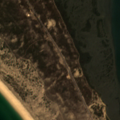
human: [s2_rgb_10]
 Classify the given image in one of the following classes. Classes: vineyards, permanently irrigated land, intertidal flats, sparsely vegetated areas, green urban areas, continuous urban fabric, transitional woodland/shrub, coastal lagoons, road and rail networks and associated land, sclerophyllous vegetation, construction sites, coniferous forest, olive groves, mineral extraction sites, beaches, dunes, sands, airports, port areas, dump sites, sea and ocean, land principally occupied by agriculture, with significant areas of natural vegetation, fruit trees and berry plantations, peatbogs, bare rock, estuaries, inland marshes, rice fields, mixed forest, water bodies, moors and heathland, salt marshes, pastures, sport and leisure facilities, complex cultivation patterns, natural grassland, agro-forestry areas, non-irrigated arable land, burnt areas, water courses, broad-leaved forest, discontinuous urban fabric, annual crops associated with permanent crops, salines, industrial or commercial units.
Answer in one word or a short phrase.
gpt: moors and heathland, transitional woodland/shrub, beaches, dunes, sands, estuaries, sea and ocean